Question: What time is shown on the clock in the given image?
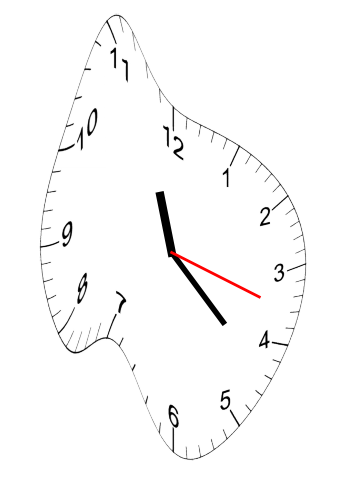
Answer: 11:22:18